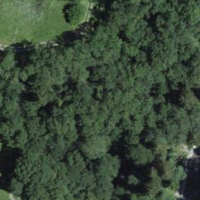
EUNIS habitat code: 41
Species observed at this site:
Gentianella campestris